Question: is there a comfortable way to connect points only if the connection has a positive slope? (otherwise the function should behave exactly as xyplot(...))
'''
library(lattice)
dat <- data.frame(x=1:10,y=sample(1:10))
xyplot(y ~ x, data=dat,
panel = function(x, y,...) {
panel.xyplot(x, y, type="o",...)
}
)
'''
so the result shoud be a plot like this, but without crossed lines:

Thank you
Christof
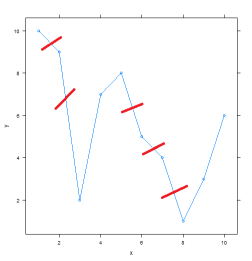
Answer: '''
dat <- dat[order(dat[, "x"]),]
dat$group <- cumsum(c(1, diff(dat$y) < 0))
xyplot(y ~ x, data = dat, groups = group,
panel = function(x, y,...) {
panel.xyplot(x, y, type = "o", col = trellis.par.get("plot.line")$col, ...)
}
)
'''